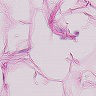
Metastatic tissue present: no